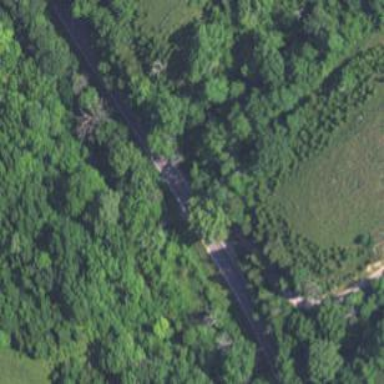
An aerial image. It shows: Secondary road.